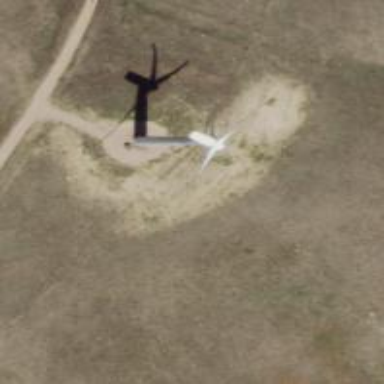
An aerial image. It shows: Wind power generator utilizing wind turbines.